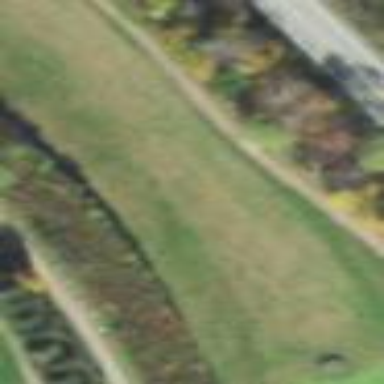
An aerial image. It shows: Golf fairway surrounded by grass.